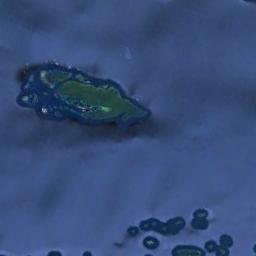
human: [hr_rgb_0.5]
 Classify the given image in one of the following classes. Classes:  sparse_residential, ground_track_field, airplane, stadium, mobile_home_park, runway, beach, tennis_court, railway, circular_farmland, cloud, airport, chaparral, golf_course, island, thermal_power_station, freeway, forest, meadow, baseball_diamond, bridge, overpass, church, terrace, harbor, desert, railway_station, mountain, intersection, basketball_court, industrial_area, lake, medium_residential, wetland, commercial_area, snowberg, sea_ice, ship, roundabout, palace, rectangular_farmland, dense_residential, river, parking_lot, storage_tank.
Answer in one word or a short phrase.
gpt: island